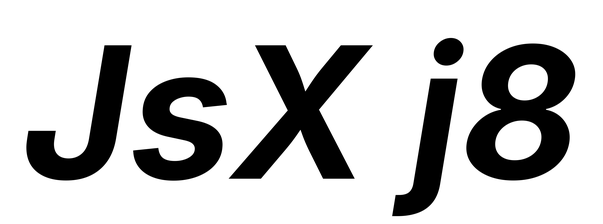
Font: Inter-Italic_Bold_Italic